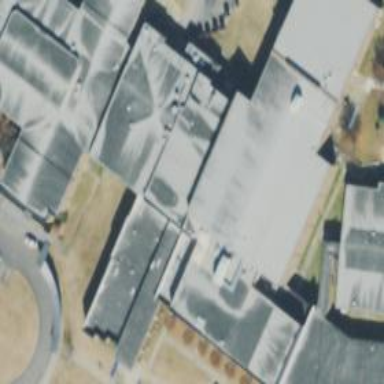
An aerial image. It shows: School building.